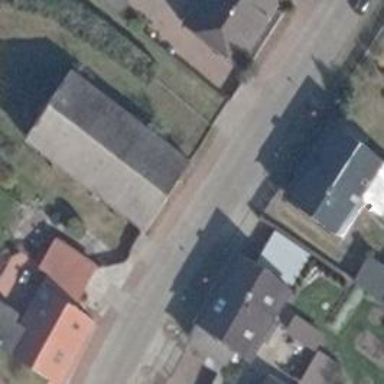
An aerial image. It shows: Residential road with sidewalk on the left side.